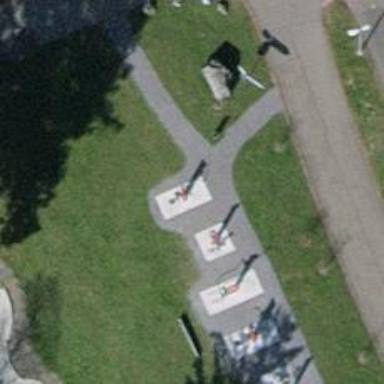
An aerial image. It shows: Fitness station in leisure land area.